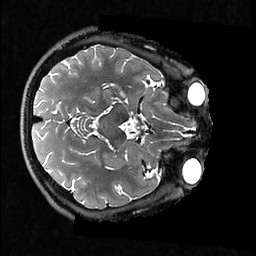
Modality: T2w
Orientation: axial
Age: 32
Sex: male
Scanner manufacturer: ge
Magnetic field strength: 3 T
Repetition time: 3.202 s
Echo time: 0.0671 s